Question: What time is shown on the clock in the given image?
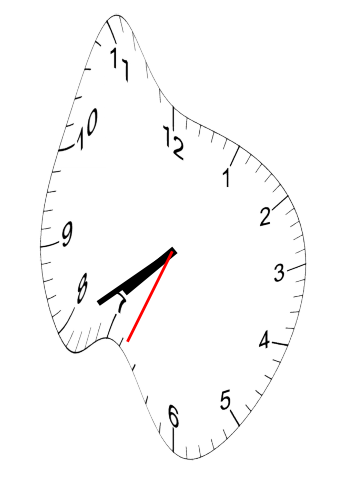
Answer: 07:39:34